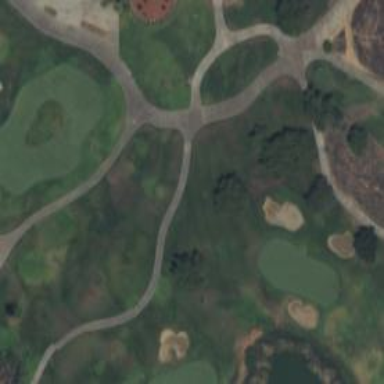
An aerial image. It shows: Service road used as golf cart path.